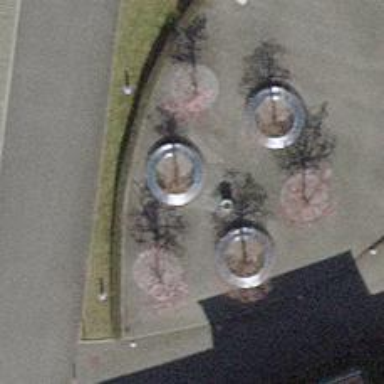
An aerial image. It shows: Bench for seating.